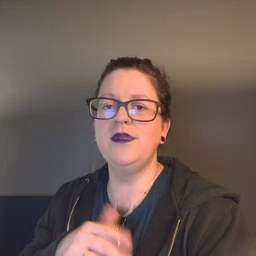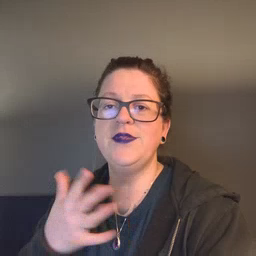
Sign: finish